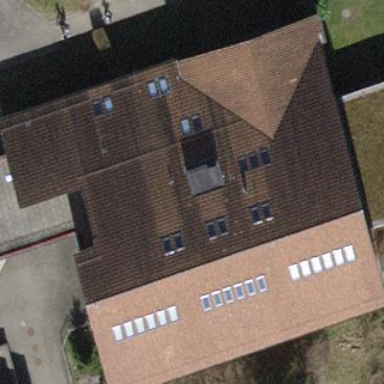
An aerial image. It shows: School building.